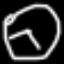
Label: clock